Interaction volume radius: 5 \u00c5
Interaction volume height: 35 \u00c5
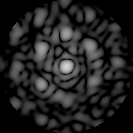
Disorder parameter: 0.543